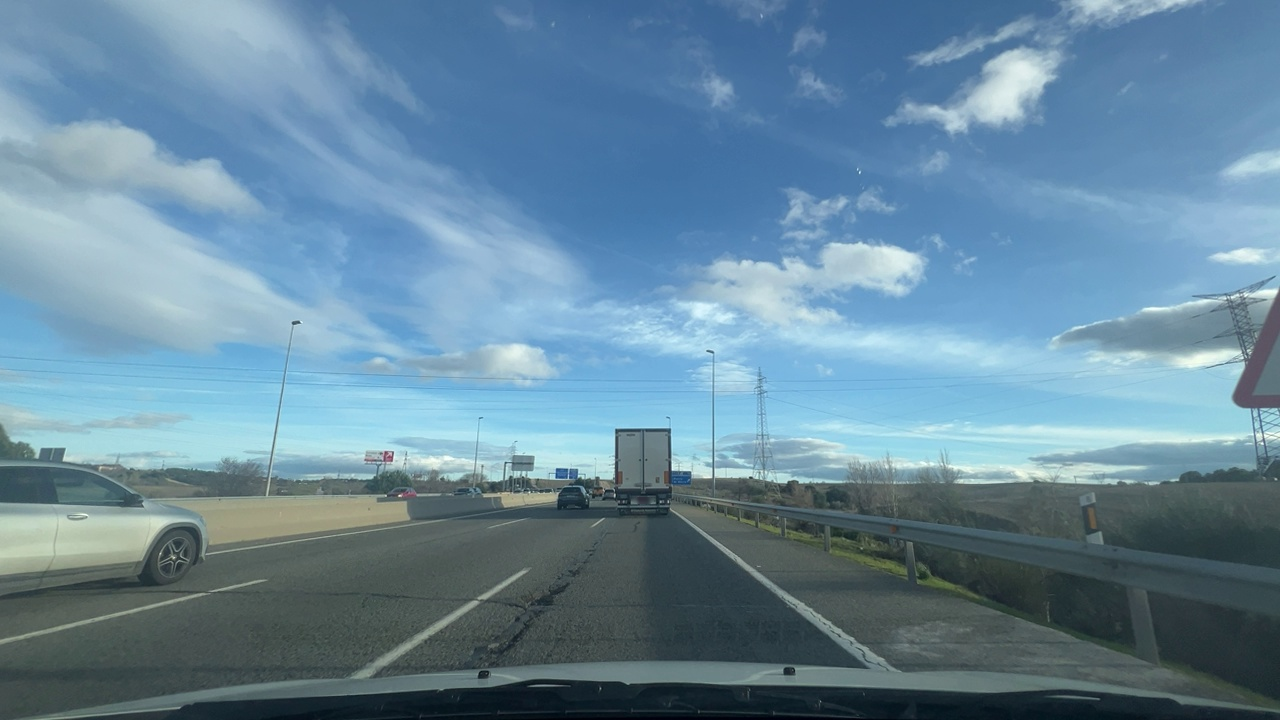
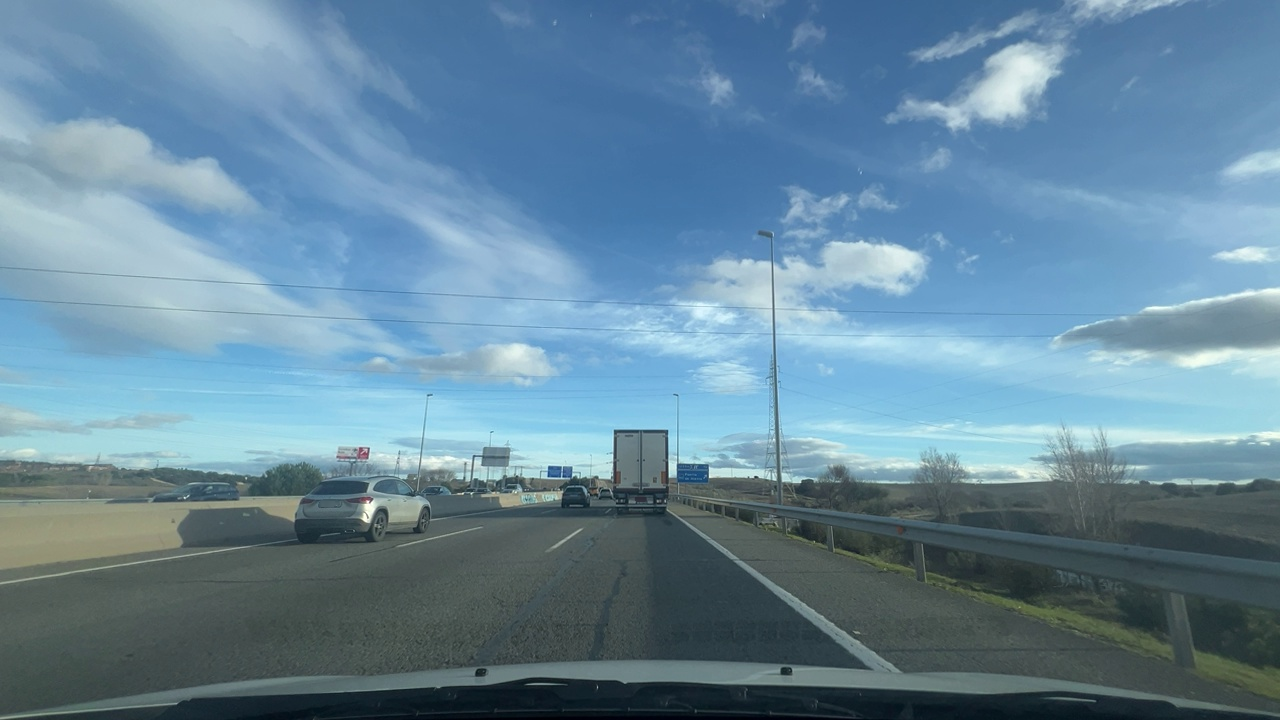
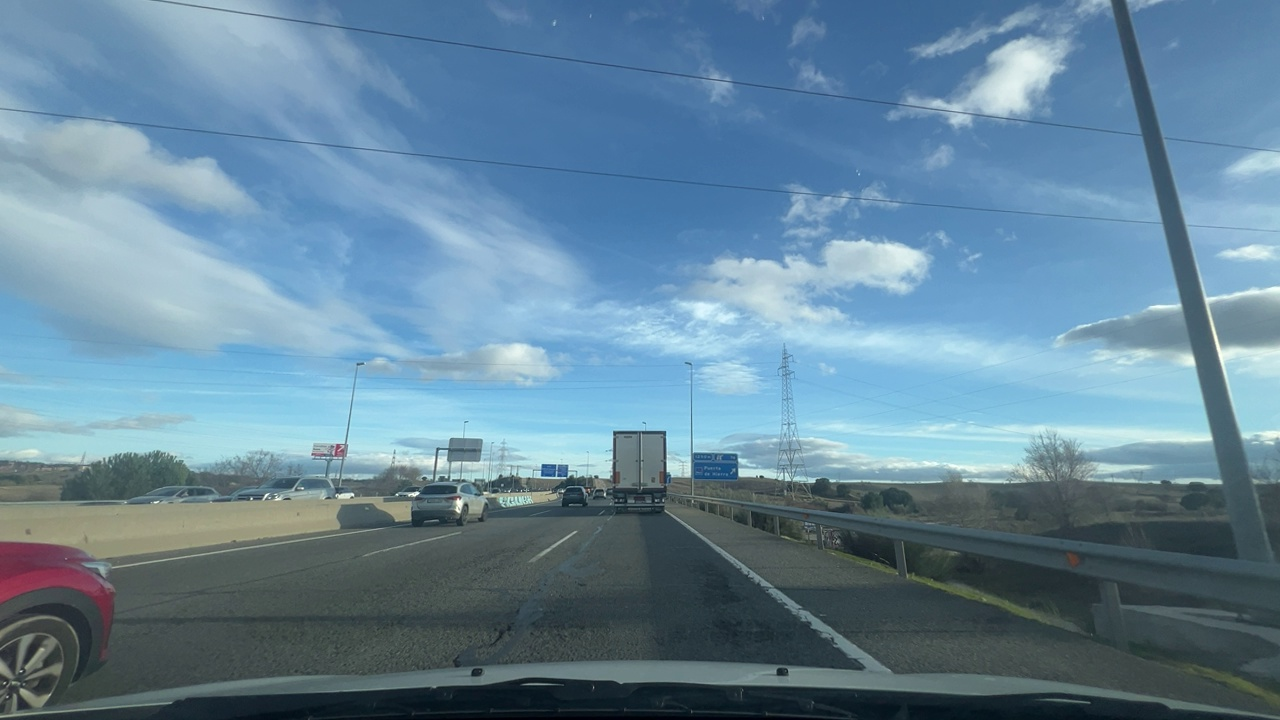
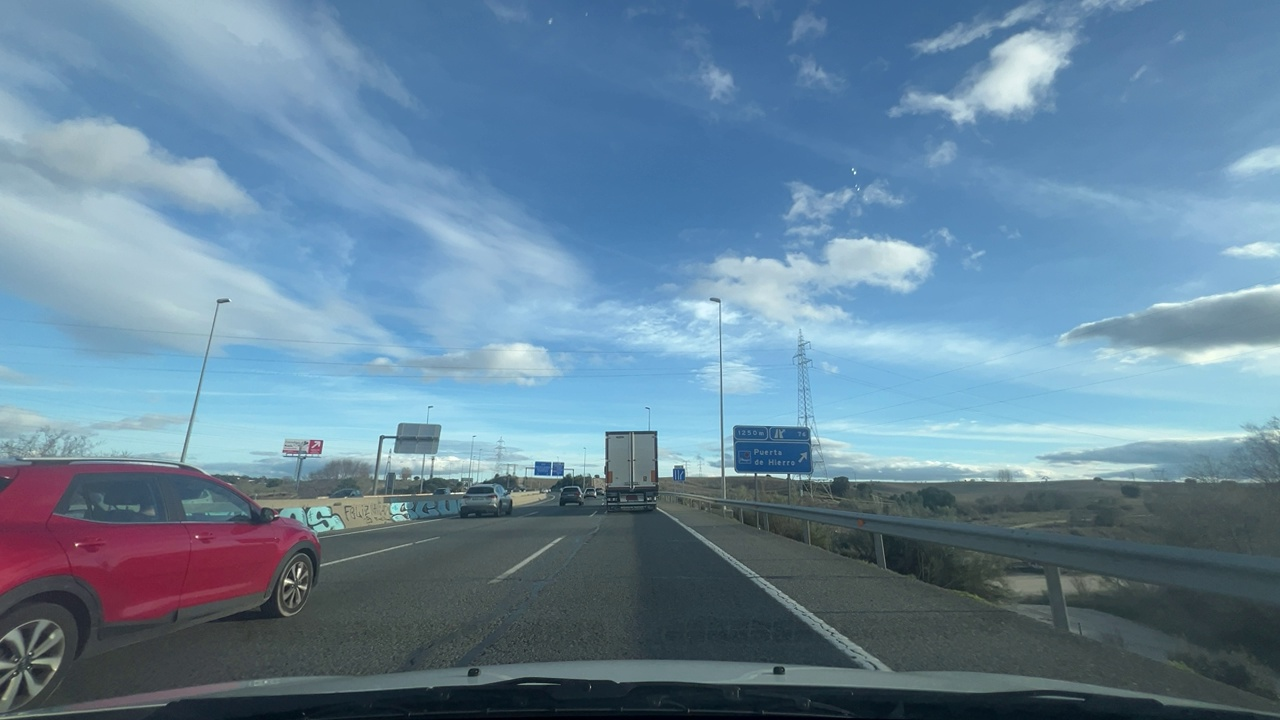
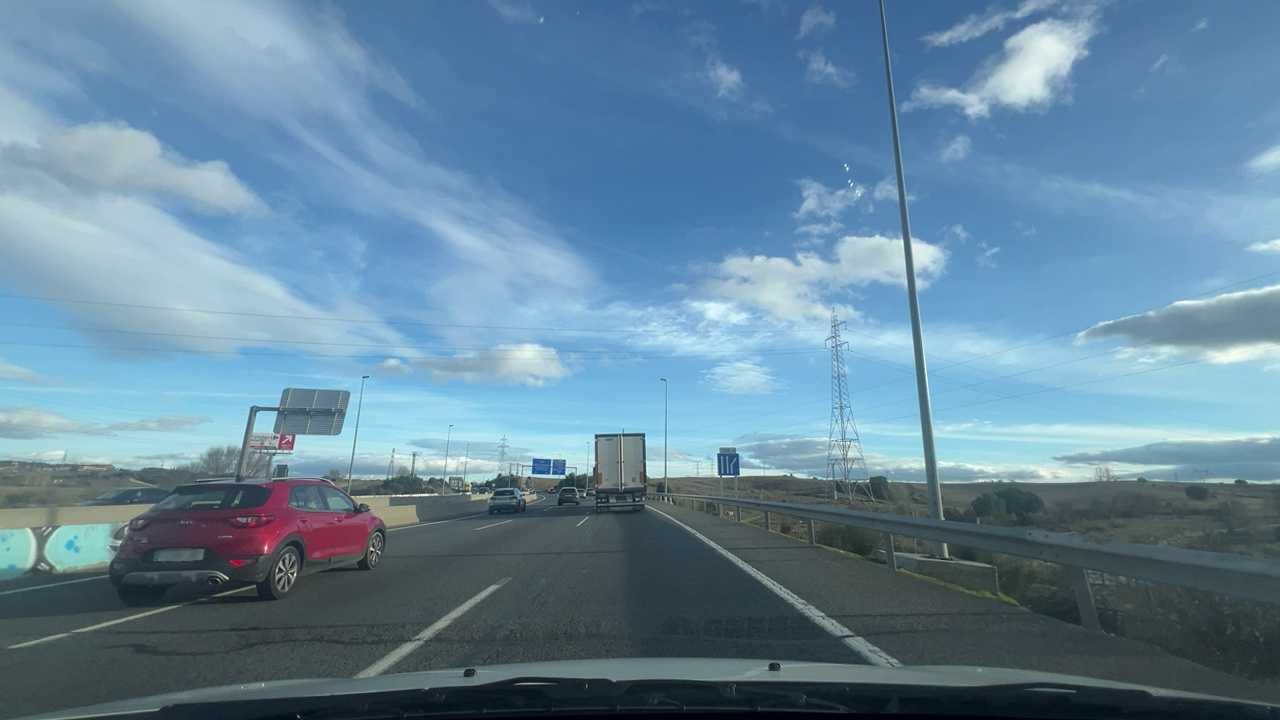
Situation: empty
Question: Is any vehicle or pedestrian crossing the path of the ego vehicle from a different direction?
Answer: No
Reasoning: There are no objects crossing the path of the ego vehicle

Situation: empty
Question: Is there a vehicle ahead in the ego lane traveling in the same direction as the ego vehicle?
Answer: Yes
Reasoning: A vehicle ahead is aligned within the ego lane and moving in the same direction.

Situation: empty
Question: Is there any crossing object in the ego lane ahead?
Answer: No
Reasoning: There are no crossing objects visible ahead

Situation: empty
Question: Are stopped vehicles present on the right adjacent side of the ego lane?
Answer: No
Reasoning: There are no stopped vehicles on the right side of the road